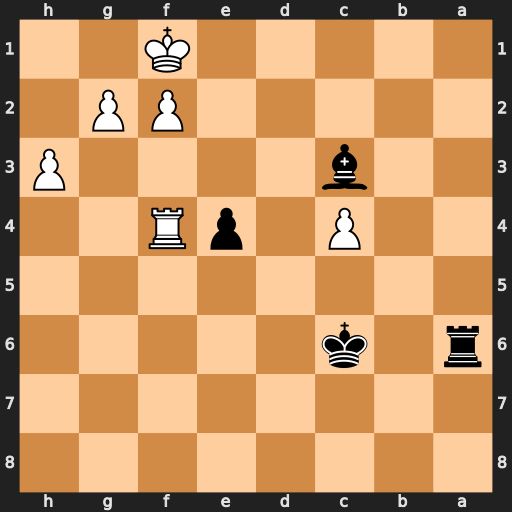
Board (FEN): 8/8/r1k5/8/2P1pR2/2b4P/5PP1/5K2
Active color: b
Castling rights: -
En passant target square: -
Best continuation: Ra1+ Ke2 Re1#